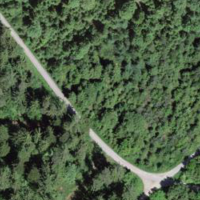
EUNIS habitat code: 43
Species observed at this site:
Prunus spinosa
Petasites albus